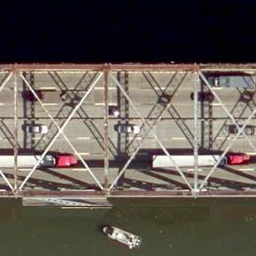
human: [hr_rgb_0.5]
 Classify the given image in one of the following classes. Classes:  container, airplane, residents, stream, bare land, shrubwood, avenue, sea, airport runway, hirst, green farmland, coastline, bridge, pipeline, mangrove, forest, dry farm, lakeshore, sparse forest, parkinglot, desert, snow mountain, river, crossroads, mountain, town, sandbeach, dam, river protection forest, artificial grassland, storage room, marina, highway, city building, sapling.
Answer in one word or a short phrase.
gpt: bridge